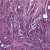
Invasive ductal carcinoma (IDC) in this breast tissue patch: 1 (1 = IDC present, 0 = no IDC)